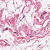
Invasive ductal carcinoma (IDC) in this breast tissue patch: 0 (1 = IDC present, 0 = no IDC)